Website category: sports
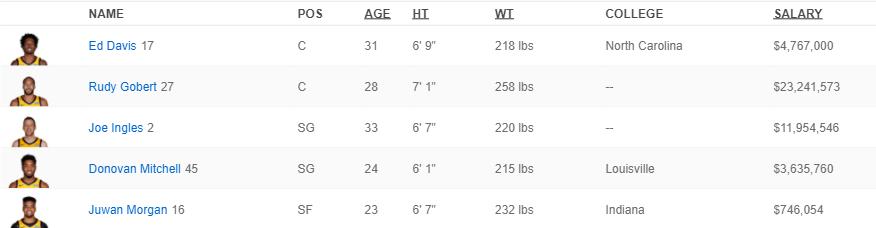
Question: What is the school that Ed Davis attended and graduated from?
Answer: North Carolina

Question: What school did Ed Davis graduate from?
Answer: North Carolina

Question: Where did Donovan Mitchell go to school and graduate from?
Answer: Louisville

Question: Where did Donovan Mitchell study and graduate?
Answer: Louisville

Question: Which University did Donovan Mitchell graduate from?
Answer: Louisville

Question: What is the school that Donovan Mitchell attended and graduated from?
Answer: Louisville

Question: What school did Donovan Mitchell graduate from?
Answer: Louisville

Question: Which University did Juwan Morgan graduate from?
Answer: Indiana

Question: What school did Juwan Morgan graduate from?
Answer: Indiana

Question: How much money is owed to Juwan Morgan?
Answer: $746,054

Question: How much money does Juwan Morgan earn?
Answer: $746,054

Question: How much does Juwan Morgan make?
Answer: $746,054

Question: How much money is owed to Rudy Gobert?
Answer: $23,241,573

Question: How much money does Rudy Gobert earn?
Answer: $23,241,573

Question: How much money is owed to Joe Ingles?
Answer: $11,954,546

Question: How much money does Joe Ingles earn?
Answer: $11,954,546

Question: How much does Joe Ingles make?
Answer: $11,954,546

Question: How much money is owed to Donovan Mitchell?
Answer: $3,635,760

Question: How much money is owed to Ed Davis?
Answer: $4,767,000

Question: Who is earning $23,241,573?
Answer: Rudy Gobert

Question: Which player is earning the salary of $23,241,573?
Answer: Rudy Gobert

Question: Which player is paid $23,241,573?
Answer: Rudy Gobert

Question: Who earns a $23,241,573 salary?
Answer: Rudy Gobert

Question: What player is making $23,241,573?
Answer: Rudy Gobert

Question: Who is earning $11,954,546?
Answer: Joe Ingles

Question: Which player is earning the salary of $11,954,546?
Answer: Joe Ingles

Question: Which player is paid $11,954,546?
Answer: Joe Ingles

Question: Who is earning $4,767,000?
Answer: Ed Davis

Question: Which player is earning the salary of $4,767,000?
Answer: Ed Davis

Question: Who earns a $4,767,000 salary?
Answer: Ed Davis

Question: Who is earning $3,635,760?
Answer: Donovan Mitchell

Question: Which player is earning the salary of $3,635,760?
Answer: Donovan Mitchell

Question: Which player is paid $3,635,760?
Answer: Donovan Mitchell

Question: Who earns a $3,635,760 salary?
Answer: Donovan Mitchell

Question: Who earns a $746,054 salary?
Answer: Juwan Morgan

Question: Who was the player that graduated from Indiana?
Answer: Juwan Morgan

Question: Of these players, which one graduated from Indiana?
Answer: Juwan Morgan

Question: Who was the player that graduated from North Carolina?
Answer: Ed Davis

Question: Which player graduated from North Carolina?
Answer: Ed Davis

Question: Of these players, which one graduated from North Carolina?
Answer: Ed Davis

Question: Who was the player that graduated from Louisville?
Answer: Donovan Mitchell

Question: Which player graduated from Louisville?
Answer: Donovan Mitchell

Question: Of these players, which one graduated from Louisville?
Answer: Donovan Mitchell